Field crop: tomato
Growth stage: 1
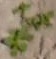
Species: portulaca